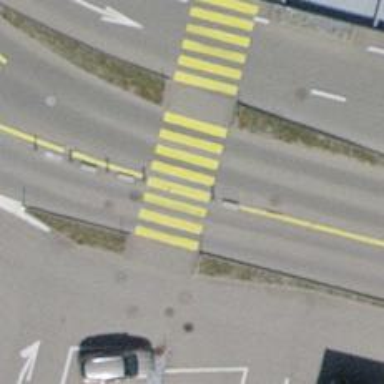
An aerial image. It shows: Marked pedestrian crossing with zebra designation and central island.